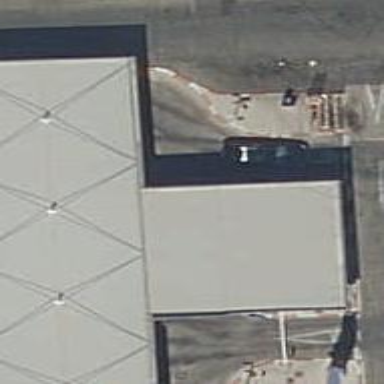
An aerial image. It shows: Fuel station located under roof.